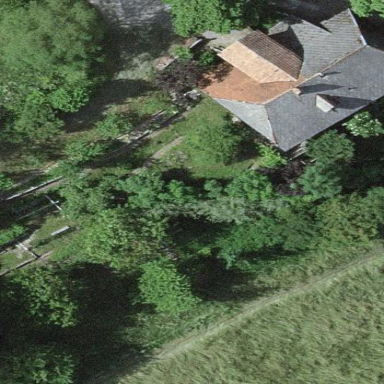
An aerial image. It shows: Farm building.